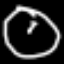
Label: clock